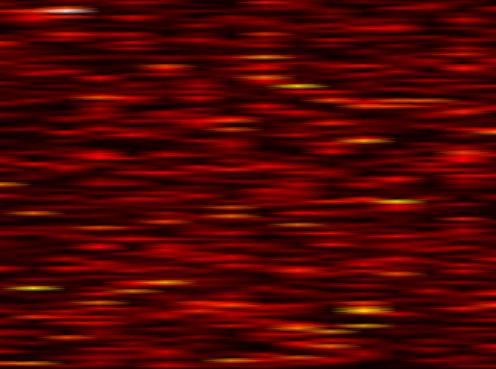
Label: OFDM